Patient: sex F, age 69
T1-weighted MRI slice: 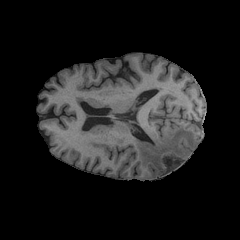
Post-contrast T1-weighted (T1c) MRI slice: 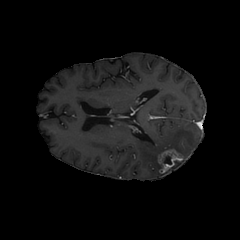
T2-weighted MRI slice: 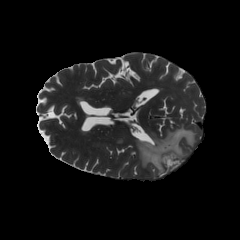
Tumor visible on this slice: yes
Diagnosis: Glioblastoma, IDH-wildtype
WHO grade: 4